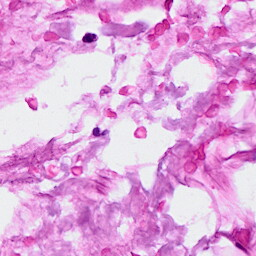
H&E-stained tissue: Breast